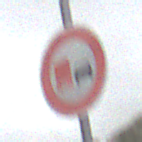
Verkehrszeichen: UeberholverbotKraftfahrzeuge
Umgebung: Outdoor, Nature
Tageszeit: Midday
Wetter: Overcast
Licht: Natural
Jahreszeit: NotSpecified
Kontrast: LowContrast